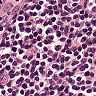
Metastatic tissue present: no